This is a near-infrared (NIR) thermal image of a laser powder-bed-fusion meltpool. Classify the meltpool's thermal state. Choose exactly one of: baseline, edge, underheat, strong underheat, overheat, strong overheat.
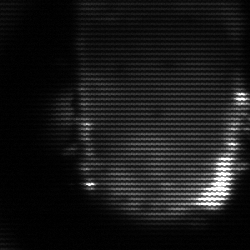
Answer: baseline